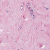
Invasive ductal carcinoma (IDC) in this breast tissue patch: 0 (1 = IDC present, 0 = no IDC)